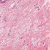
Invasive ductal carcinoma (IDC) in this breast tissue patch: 0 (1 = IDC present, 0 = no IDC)